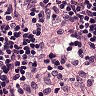
Metastatic tissue present: no